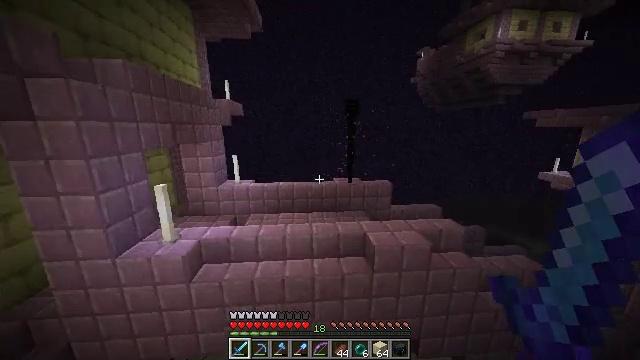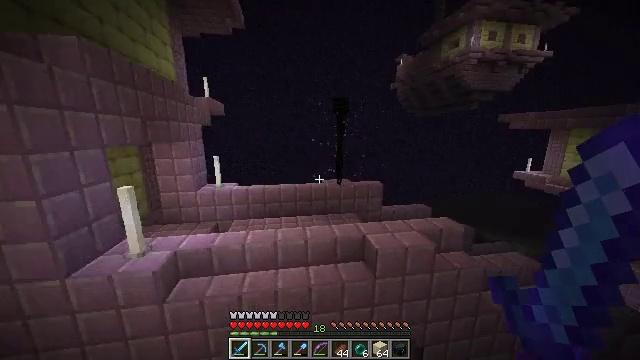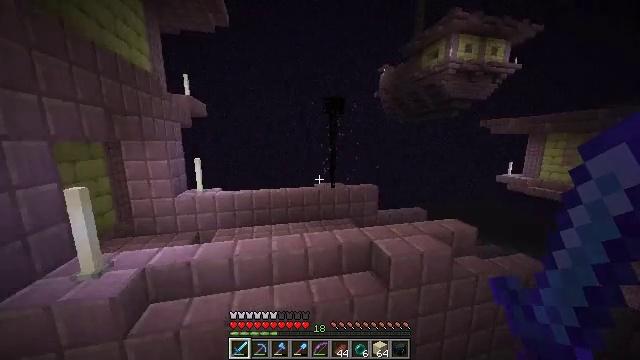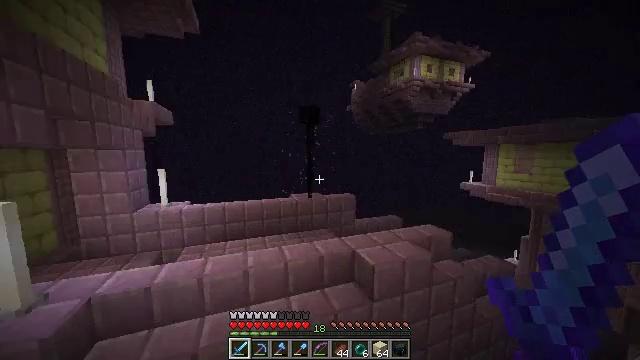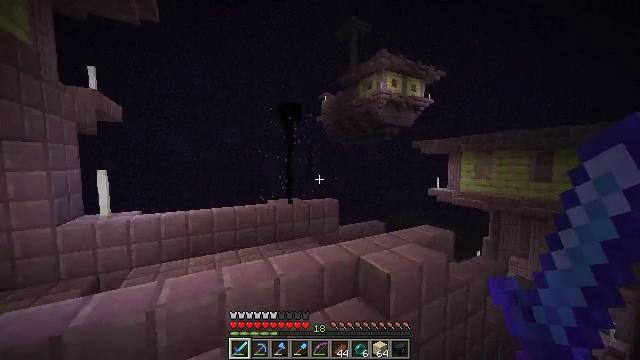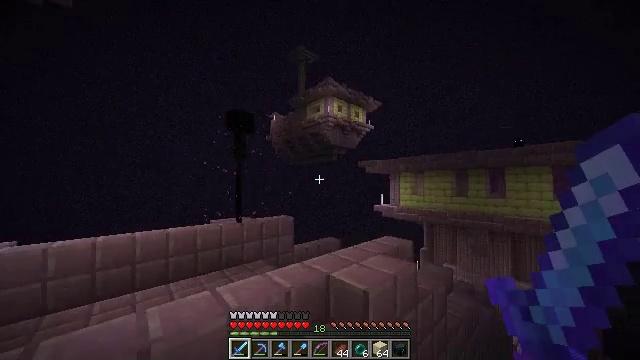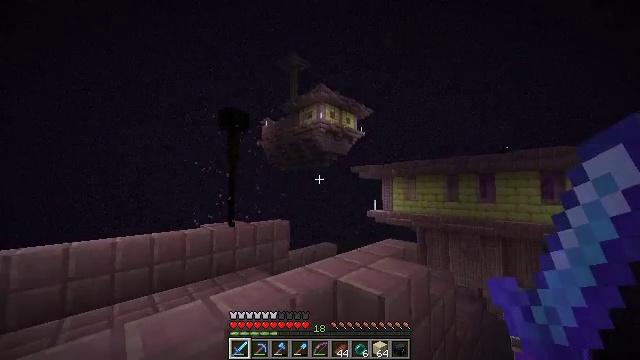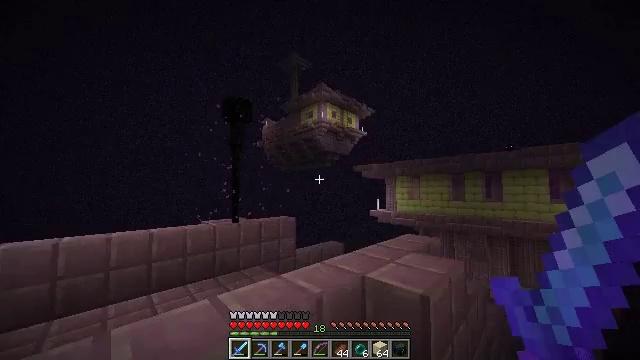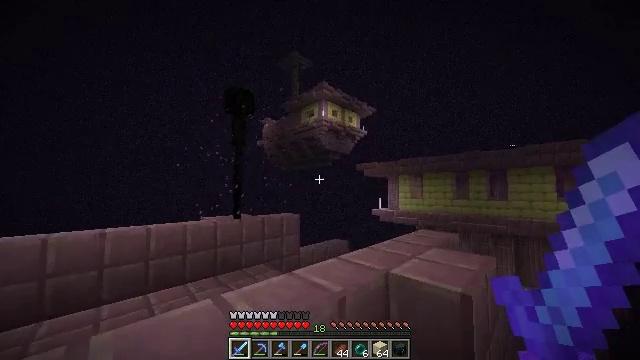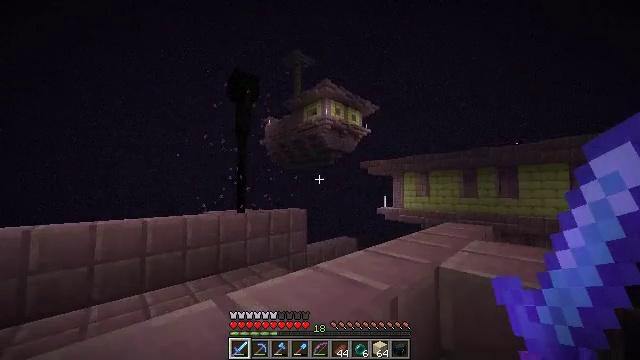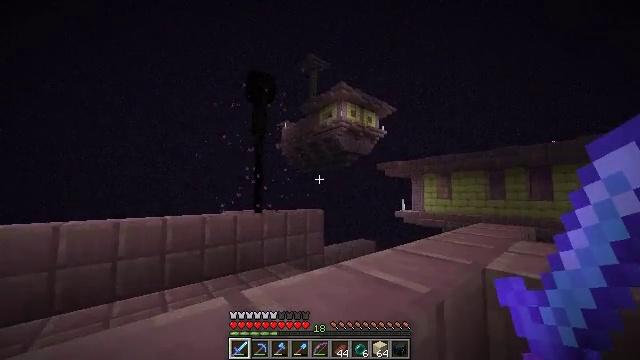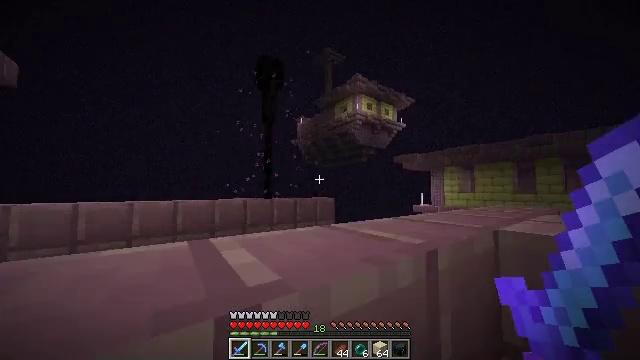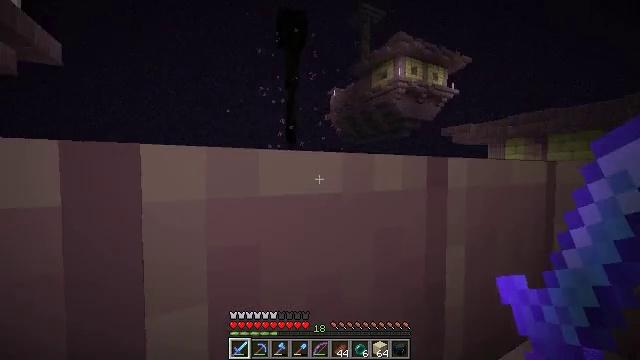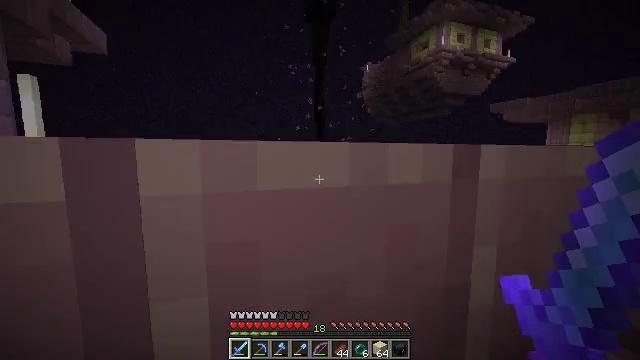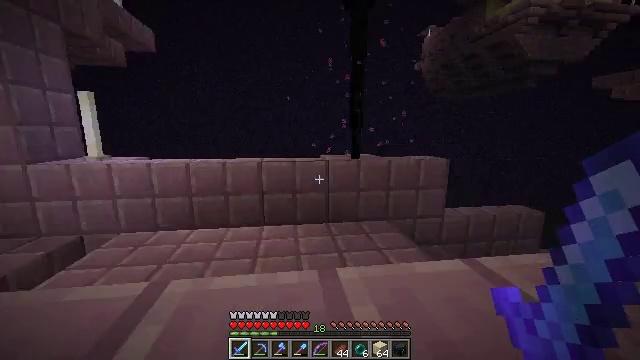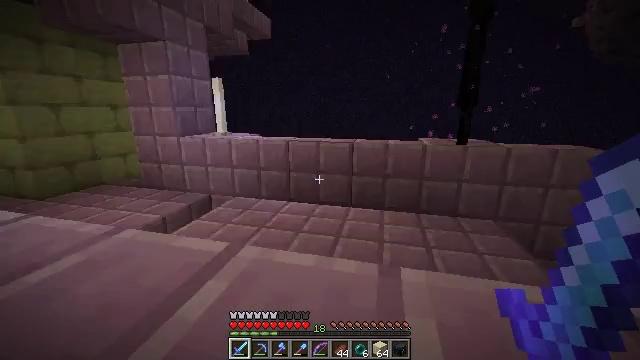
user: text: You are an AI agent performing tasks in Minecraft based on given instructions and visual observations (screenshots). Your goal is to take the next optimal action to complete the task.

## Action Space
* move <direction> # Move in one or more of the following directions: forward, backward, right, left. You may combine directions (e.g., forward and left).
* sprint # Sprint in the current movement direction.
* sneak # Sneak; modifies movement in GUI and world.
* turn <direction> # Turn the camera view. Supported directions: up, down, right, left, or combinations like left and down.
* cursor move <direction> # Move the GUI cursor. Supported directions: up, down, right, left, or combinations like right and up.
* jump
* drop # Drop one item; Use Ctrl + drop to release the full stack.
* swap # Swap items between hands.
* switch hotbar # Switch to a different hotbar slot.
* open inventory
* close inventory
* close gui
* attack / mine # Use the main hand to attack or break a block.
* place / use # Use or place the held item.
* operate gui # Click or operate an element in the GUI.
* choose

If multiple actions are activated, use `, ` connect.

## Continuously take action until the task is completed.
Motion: motion action
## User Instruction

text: Break the end stone bricks.
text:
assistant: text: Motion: move forward, sprint, turn right and up
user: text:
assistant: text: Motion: move forward, sprint, turn right and up
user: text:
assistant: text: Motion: move forward, sprint, turn right and up
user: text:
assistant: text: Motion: move forward, sprint, turn right and up
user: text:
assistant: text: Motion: move forward, sprint, turn right and up
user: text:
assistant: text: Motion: move forward, sprint, turn right and up
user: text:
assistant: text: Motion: move forward, sprint
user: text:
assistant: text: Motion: move forward, sprint
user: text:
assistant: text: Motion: move forward, sprint
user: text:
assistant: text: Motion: move forward, sprint, turn left
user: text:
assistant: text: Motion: move forward, sprint, turn left and down
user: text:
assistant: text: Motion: move forward, sprint, turn left and down
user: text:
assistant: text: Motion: move forward, turn left and down
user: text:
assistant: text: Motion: move forward, turn left and down
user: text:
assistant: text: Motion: move forward, turn left and down
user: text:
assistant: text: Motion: move forward, turn left and down
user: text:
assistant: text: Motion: move forward, turn left
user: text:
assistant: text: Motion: move forward, turn left
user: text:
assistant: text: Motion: move forward
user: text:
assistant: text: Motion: move forward
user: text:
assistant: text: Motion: move forward
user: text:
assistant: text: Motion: move forward
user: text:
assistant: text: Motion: move forward
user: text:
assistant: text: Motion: move forward
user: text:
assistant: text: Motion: move forward and move right
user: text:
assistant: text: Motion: move forward and move right
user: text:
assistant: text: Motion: move forward and move right
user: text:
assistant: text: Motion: move forward and move right, turn left and up
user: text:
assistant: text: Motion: move forward and move right, sprint, turn left and up
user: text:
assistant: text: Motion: move forward and move right, sprint, turn left and up